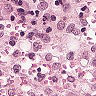
Metastatic tissue present: no